Interaction volume radius: 10 \u00c5
Interaction volume height: 15 \u00c5
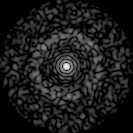
Disorder parameter: 0.8459